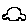
Label: car